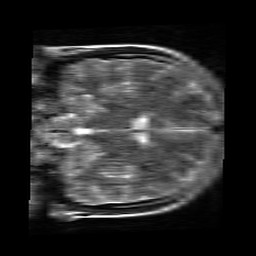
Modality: T2w
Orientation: coronal
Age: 19
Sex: female
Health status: healthy
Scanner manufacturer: siemens
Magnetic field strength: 3 T
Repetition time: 4.01 s
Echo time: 0.116 s